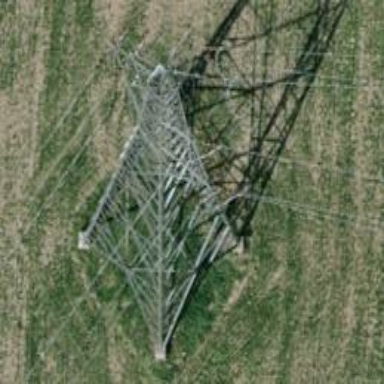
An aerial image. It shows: Power line with three cables.